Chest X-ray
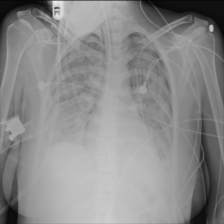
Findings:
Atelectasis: negative
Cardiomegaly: negative
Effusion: negative
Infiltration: positive
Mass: negative
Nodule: negative
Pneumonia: negative
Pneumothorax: positive
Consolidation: negative
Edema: negative
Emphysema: negative
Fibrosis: negative
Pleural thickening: negative
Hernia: negative